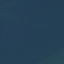
Land use / land cover: SeaLake